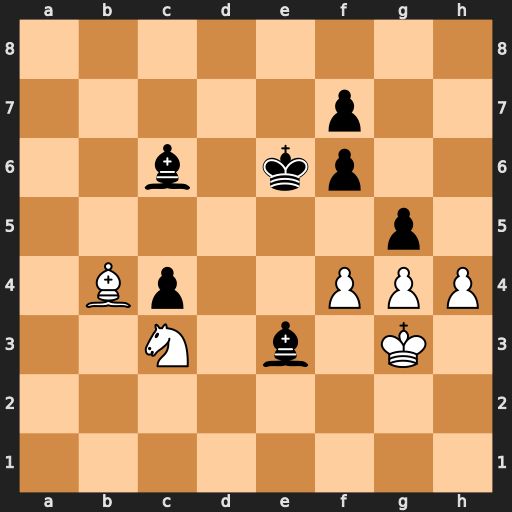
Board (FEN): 8/5p2/2b1kp2/6p1/1Bp2PPP/2N1b1K1/8/8
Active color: w
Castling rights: -
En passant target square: -
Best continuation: f5+ Ke5 h5